Question: I plotted a map in R but when I export it the size is very small. How can I enlarge the map and still save it as a picture? (I know that I can save it as PDF and then it's a vector graphic - but I need to copy it to Power Point and also need a transparent background - I don't think that is possible with a PDF isn't it?)
As you can see here the map is way to small to use it in a Power Point slide:

If someone knows a good way to save it as vector graph that I can easily use in Power Point that would be perfect as well.
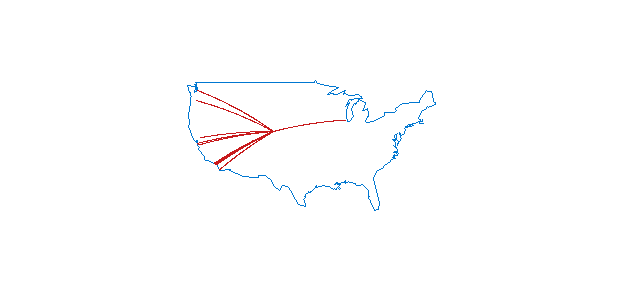
Answer: The png() function lets you specify width and height size in the default resolution of "px" and the defaults are 480 and 480. You can also supply a res argument in units of "ppi". If you have text you probably ought to specify point size >= 20 for legibility. I generally save my graphs as PDF and convert to PNG with an external program. However, the latest versions of PowerPoint will accept pdf formats. It is also possible to save as an '.eps' format.